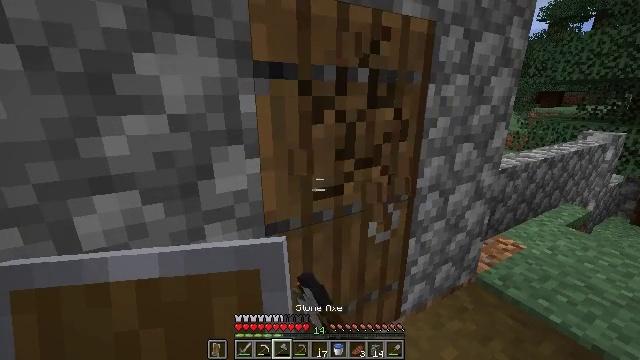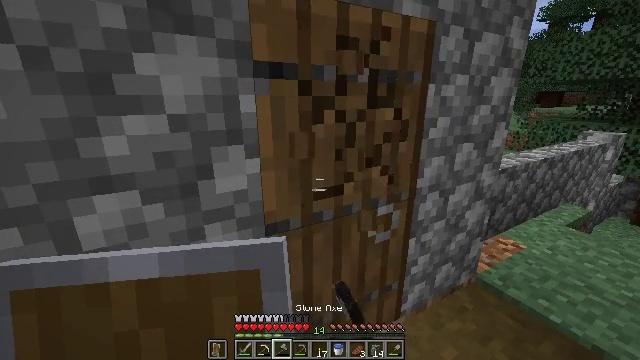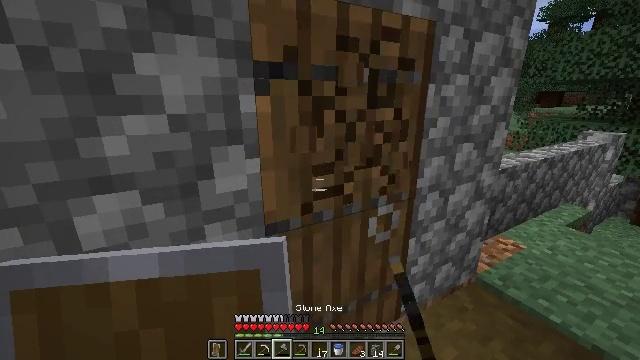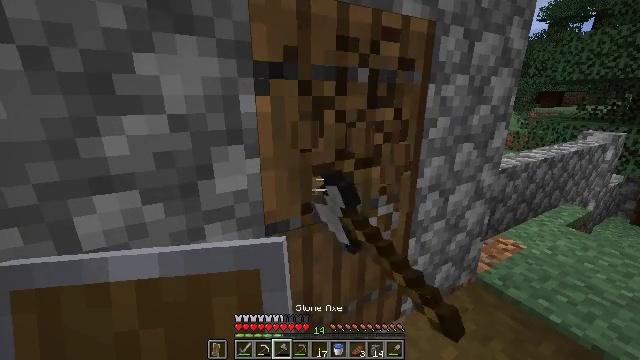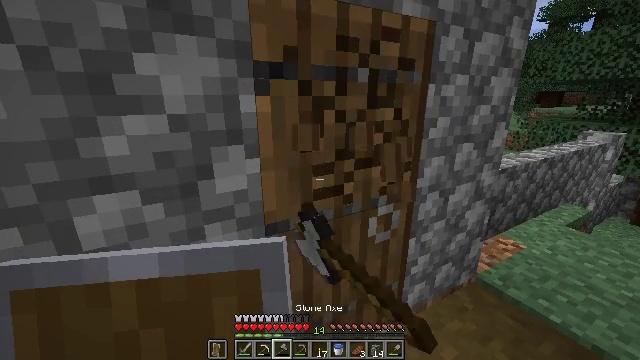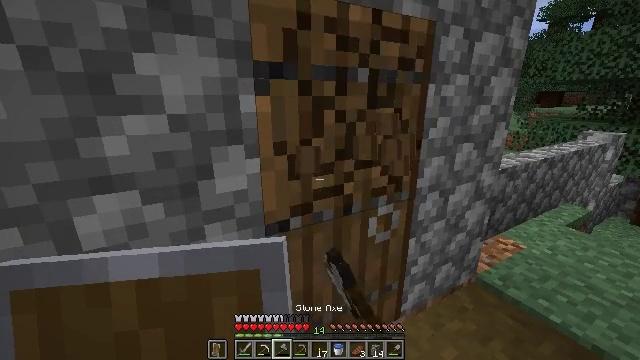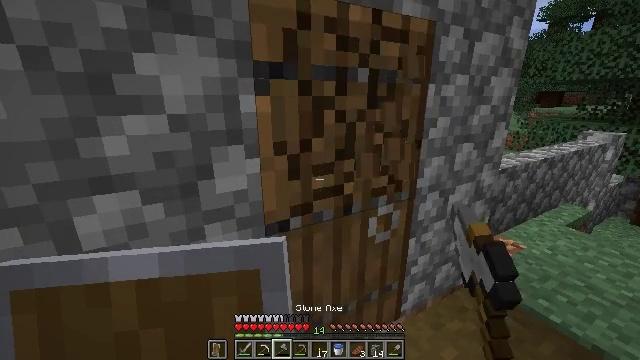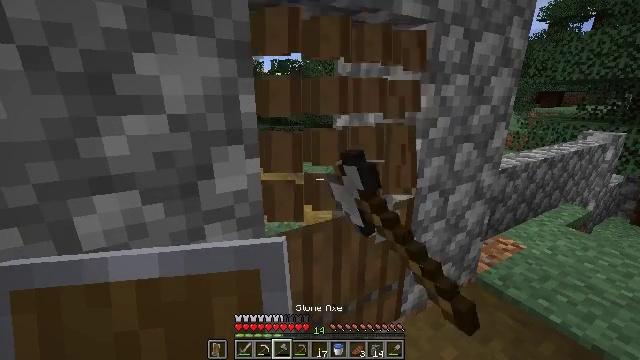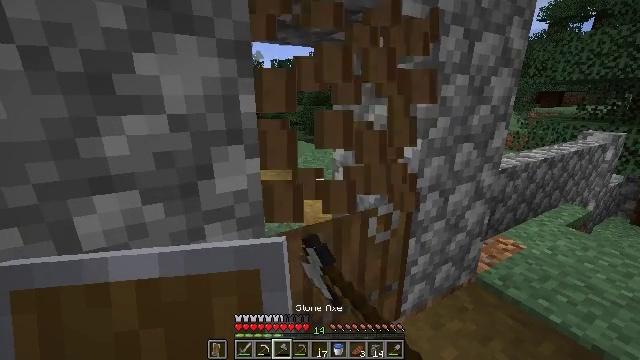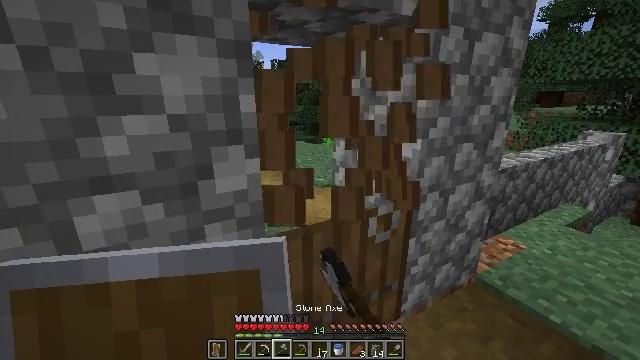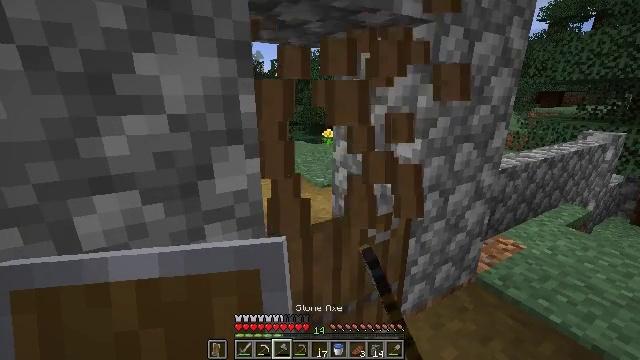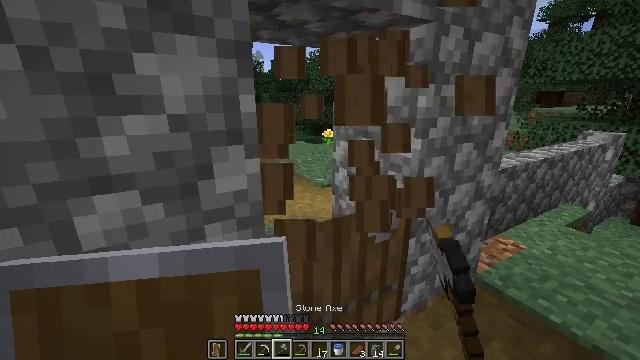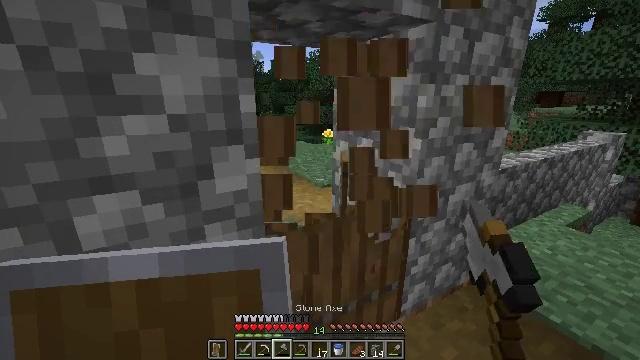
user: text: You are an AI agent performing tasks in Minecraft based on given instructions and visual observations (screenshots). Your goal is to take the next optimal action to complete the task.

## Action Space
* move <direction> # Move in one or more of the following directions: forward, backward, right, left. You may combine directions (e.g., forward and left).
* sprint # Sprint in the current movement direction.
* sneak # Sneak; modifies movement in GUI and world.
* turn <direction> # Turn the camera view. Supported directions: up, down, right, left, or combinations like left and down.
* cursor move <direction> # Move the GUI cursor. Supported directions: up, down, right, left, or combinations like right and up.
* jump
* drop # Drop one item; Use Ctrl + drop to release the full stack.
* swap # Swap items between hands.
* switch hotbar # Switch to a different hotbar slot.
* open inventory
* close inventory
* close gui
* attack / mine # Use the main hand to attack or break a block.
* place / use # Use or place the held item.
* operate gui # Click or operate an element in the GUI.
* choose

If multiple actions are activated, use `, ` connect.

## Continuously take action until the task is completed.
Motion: motion action
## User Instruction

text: Harvest the spruce door from its frame.
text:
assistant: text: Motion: attack / mine
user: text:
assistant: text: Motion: attack / mine
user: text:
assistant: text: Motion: attack / mine
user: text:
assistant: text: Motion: attack / mine
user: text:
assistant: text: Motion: attack / mine
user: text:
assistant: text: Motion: attack / mine
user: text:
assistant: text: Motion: attack / mine
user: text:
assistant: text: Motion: attack / mine
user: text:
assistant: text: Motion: attack / mine
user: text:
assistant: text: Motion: attack / mine
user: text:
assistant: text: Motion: attack / mine
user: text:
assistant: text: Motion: attack / mine
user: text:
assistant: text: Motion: attack / mine